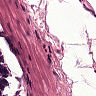
Metastatic tissue present: no